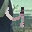
Label: 4